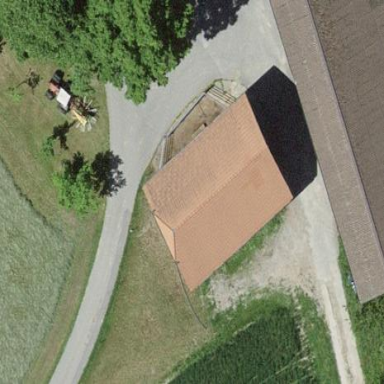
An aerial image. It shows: Barn.